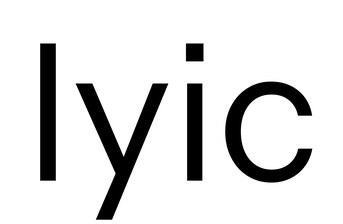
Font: InstrumentSans_Regular